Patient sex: M
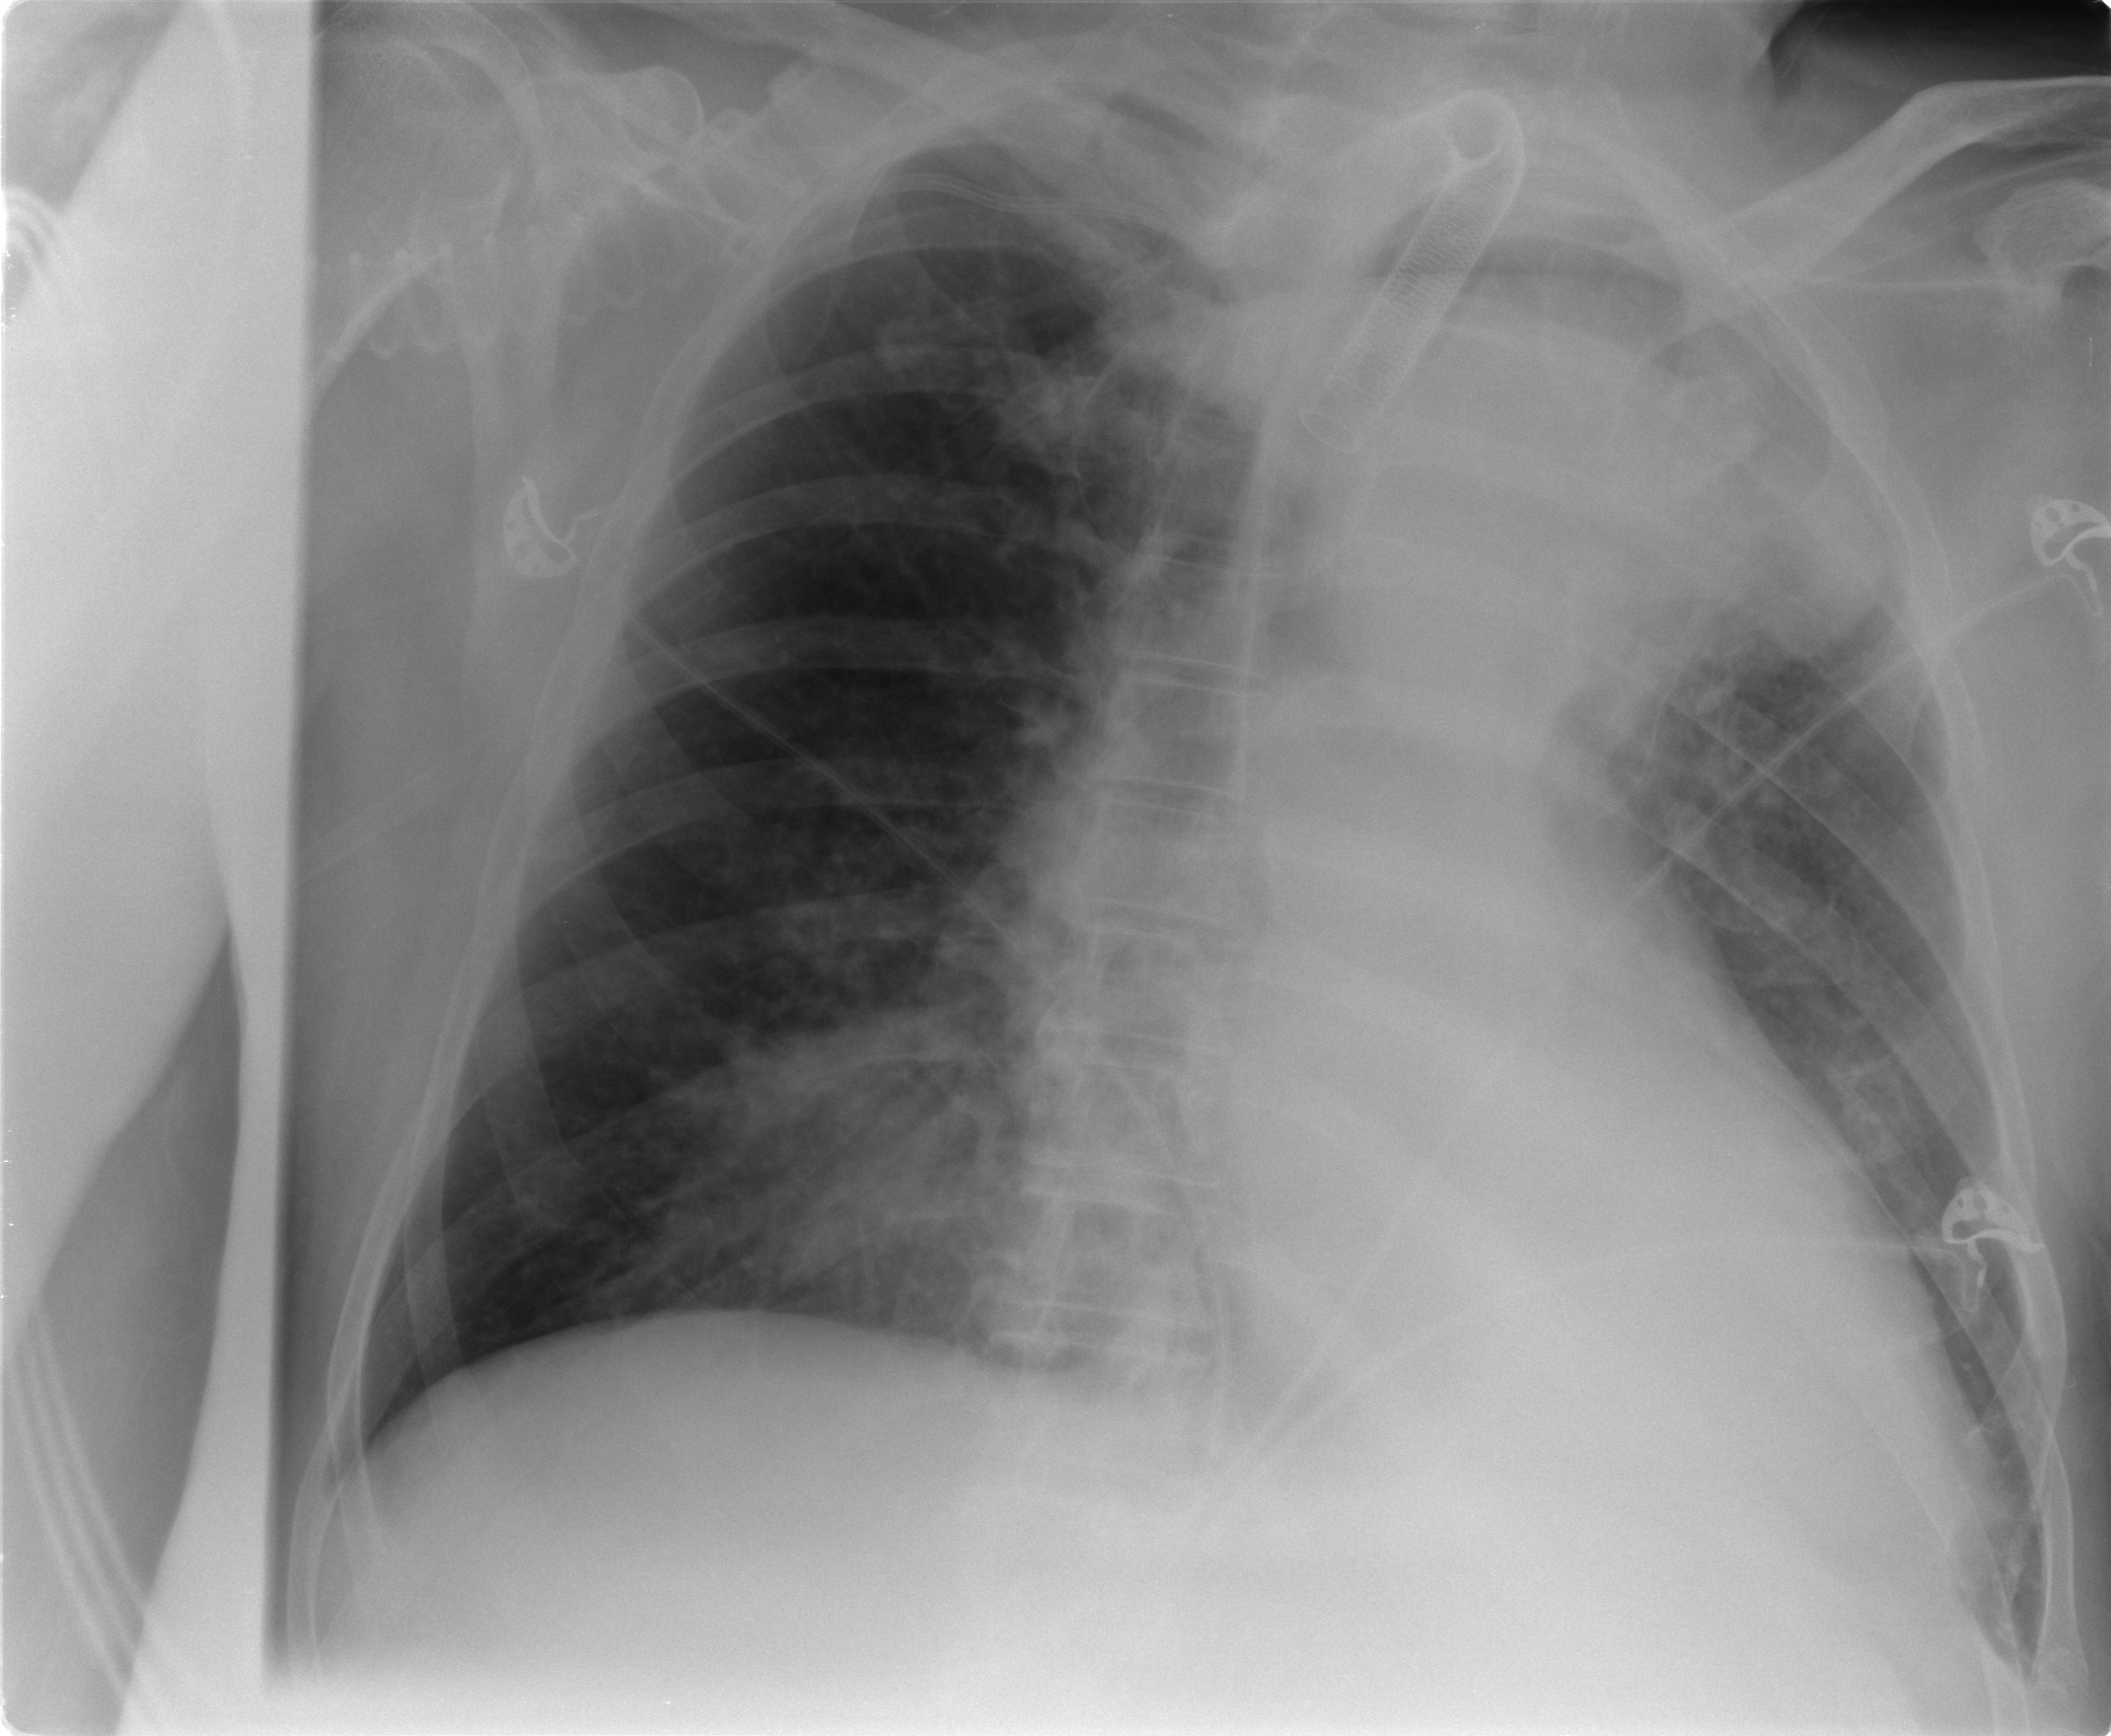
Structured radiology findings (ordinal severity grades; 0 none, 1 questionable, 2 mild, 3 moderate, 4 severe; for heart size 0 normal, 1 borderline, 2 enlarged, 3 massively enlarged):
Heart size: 0
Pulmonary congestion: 0
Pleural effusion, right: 0
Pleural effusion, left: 2
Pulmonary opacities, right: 2
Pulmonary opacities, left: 2
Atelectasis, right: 0
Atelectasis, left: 2